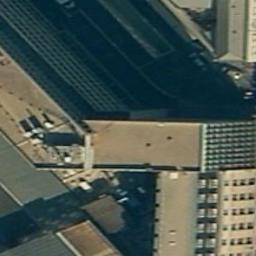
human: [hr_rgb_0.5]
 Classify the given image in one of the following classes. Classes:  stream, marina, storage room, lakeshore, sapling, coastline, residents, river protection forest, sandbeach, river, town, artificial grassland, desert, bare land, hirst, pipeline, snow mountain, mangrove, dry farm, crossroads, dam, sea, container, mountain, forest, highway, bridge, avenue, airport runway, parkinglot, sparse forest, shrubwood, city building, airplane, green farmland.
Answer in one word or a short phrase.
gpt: city building